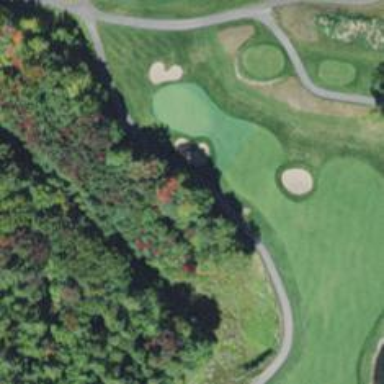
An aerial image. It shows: Path for both road and golf.